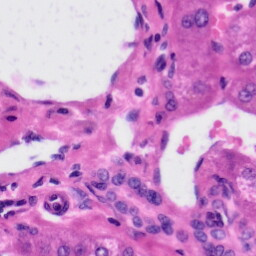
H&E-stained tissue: Liver